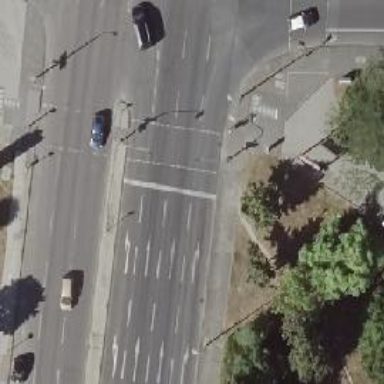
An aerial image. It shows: Crossing with traffic signals.